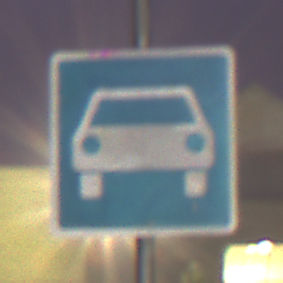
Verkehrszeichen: Kraftfahrstrasse
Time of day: SunriseSunset
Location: Outdoor (Urban)
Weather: PartlyCloudy
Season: NotSpecified
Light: Artificial